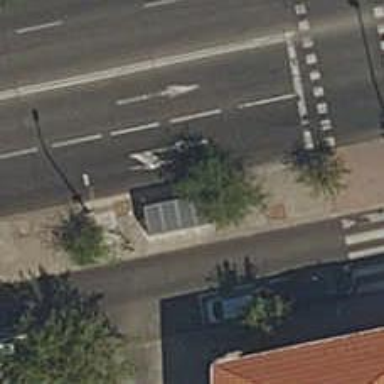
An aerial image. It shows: Bus stop with platform for public transport.